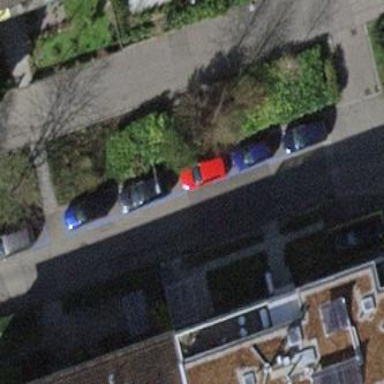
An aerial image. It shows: Parking lane.